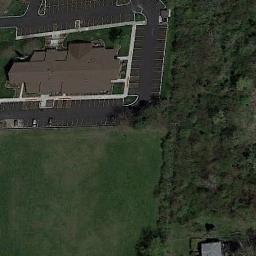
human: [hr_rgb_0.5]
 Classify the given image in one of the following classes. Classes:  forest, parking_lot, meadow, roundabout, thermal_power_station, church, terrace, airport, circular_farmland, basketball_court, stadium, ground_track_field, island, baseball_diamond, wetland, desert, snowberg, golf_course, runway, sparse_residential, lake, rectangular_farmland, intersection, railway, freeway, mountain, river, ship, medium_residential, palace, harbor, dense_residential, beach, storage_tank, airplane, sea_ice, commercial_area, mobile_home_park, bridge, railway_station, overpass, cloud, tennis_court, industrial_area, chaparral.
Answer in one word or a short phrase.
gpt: sparse_residential